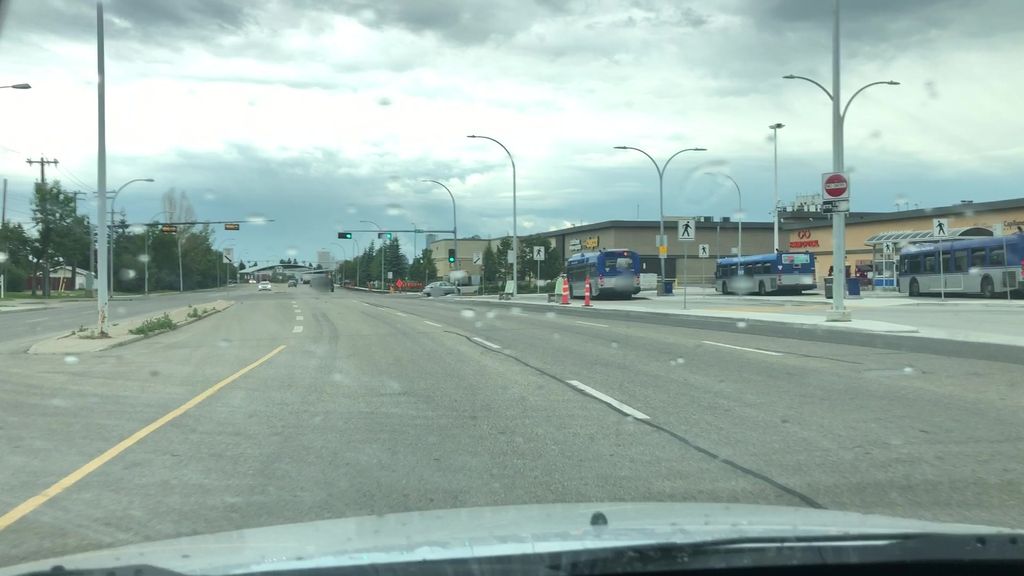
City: edmonton